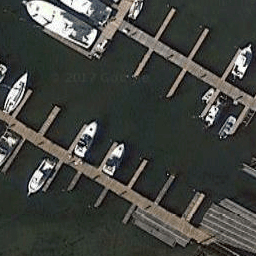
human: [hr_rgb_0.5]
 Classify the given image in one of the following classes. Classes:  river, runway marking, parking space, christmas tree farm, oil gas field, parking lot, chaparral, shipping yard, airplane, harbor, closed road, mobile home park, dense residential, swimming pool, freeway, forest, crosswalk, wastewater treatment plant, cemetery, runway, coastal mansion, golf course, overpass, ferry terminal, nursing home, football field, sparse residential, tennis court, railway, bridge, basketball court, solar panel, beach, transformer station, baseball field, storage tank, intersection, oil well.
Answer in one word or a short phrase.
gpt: harbor